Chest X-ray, PA view. Patient: 39 years old, sex F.
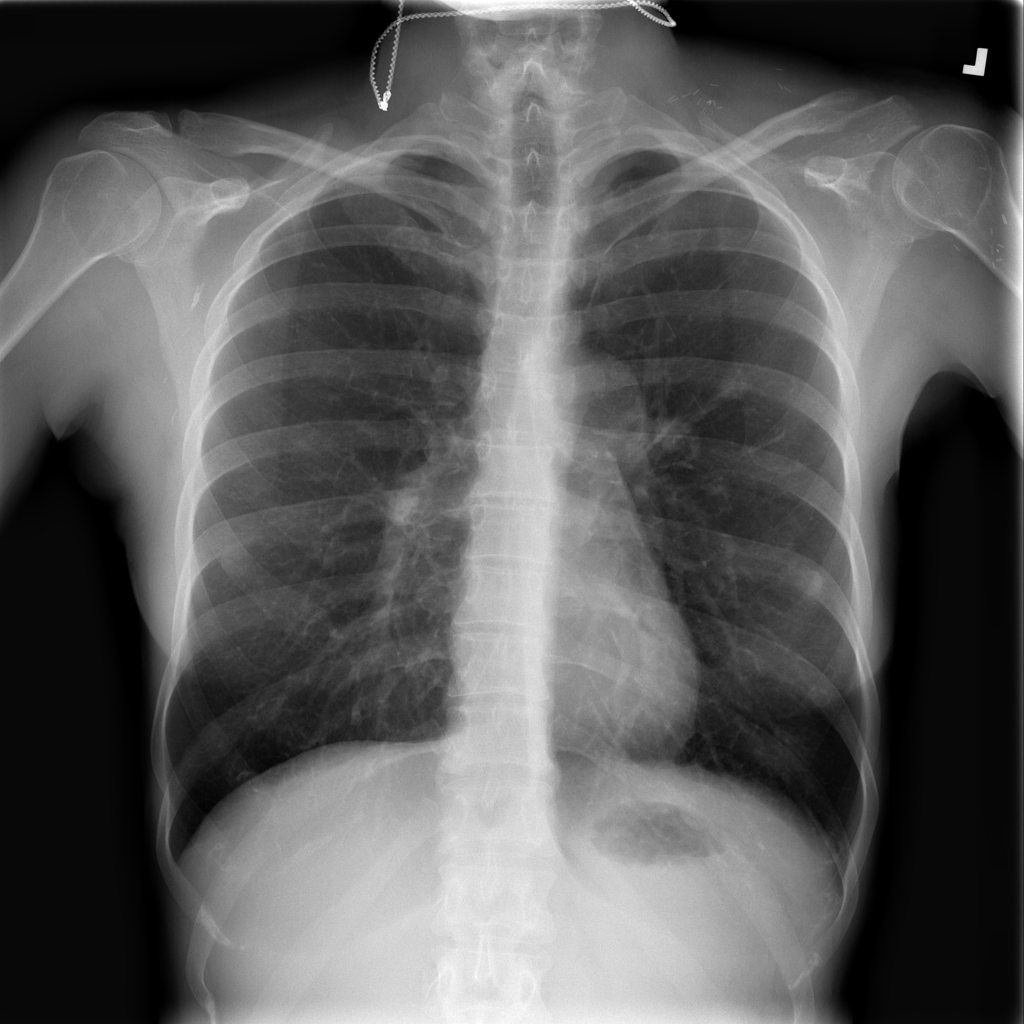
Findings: Mass